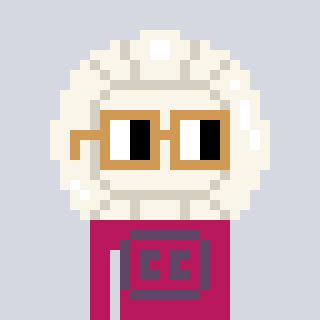
a pixel art character with square brown glasses, a volleyball-shaped head and a darkpink-colored body on a cool background